Brain MRI, t2w sequence, axial 2D slice.
Patient: age 32, sex F, weight 95 kg, height 1.95 m
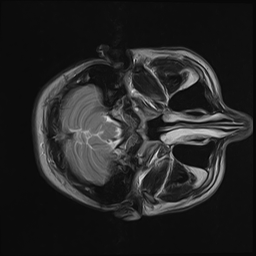